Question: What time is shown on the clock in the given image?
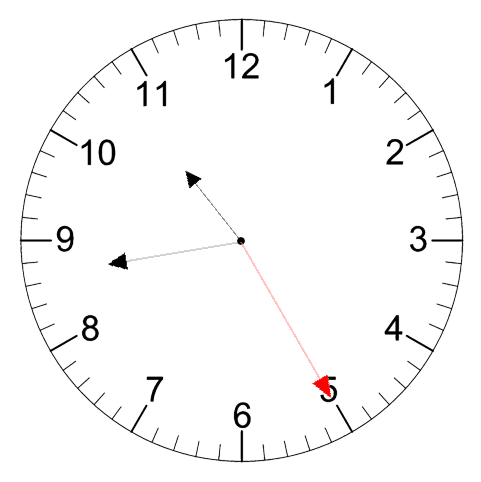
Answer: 10:43:25